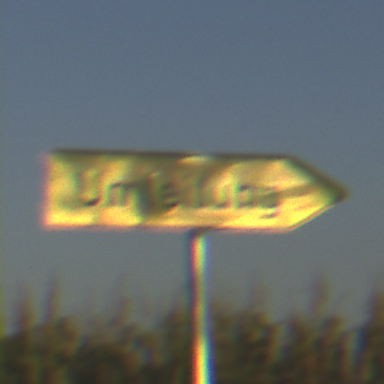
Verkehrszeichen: UmleitungswegweiserRechtsweisend
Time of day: SunriseSunset
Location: Outdoor (RoadRail)
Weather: Clear
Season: NotSpecified
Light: Natural